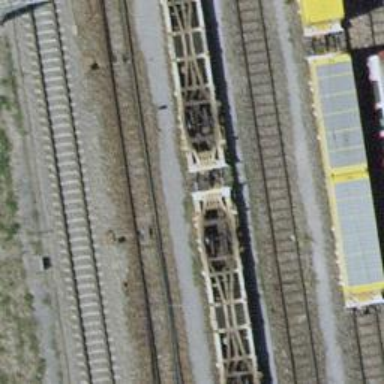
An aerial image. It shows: Railway switch.